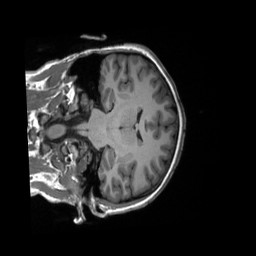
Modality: T1w
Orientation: coronal
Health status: healthy
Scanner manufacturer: siemens
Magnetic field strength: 3 T
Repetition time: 2.3 s
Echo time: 0.00228 s